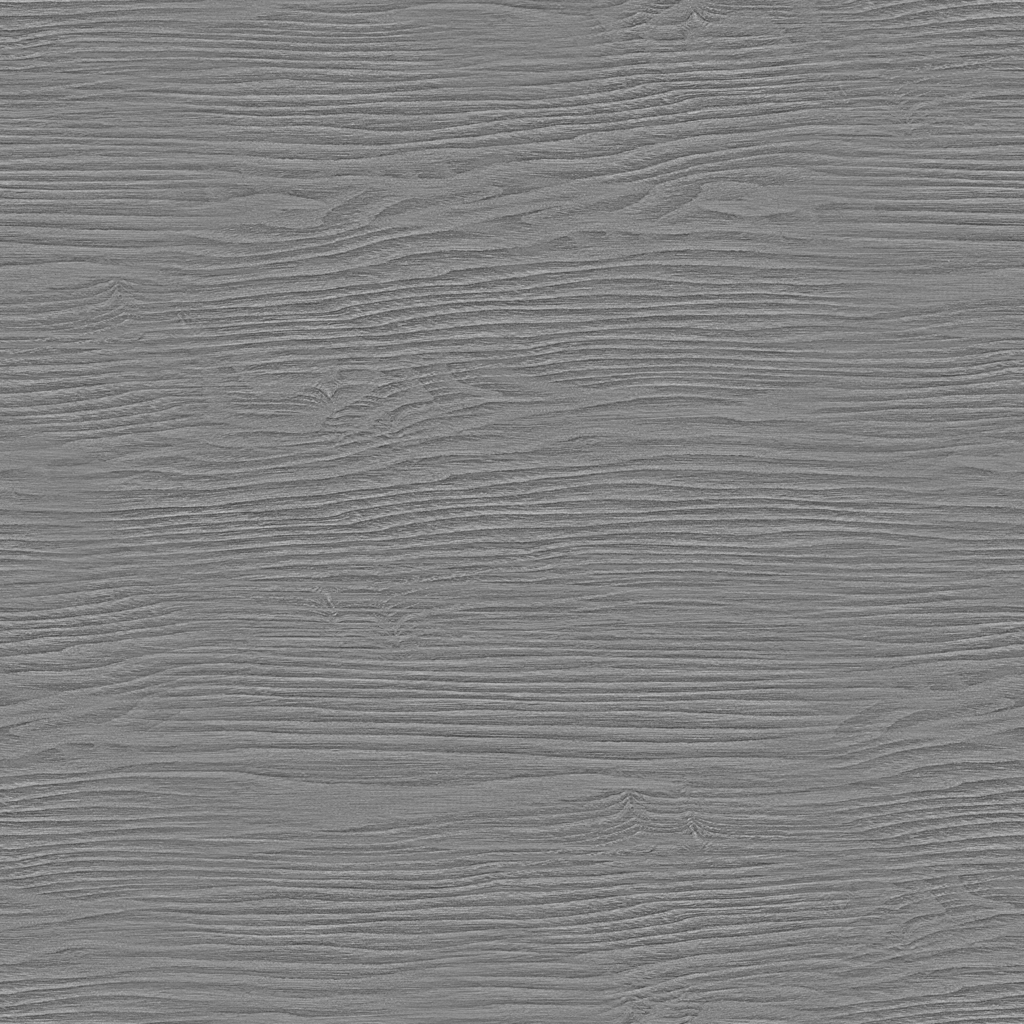
Texture map type: Roughness